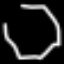
Label: octagon